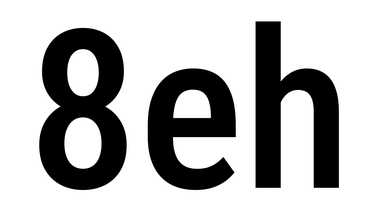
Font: Roboto_Condensed_Medium